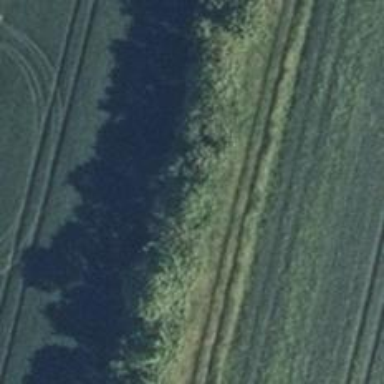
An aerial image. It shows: Row of trees in natural setting.